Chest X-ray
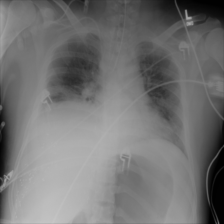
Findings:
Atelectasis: negative
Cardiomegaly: negative
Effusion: negative
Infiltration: negative
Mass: negative
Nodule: negative
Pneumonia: negative
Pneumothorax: negative
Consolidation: negative
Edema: negative
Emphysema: negative
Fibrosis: negative
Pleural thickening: negative
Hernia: negative